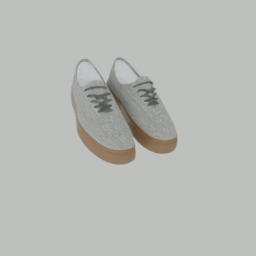
Label: people